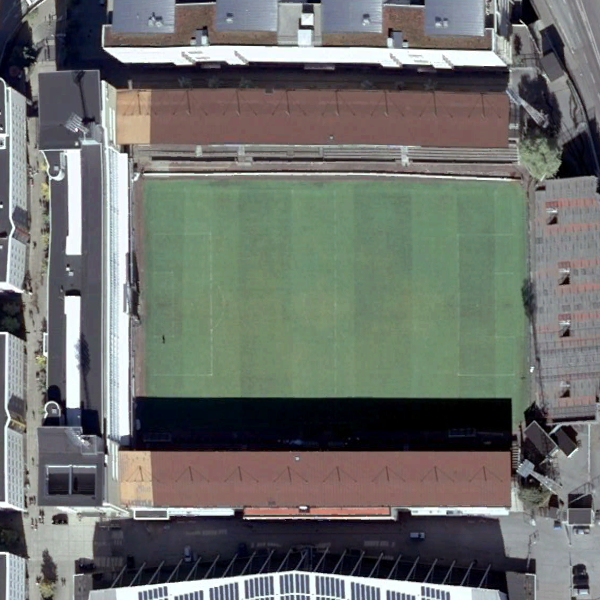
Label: Stadium